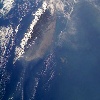
Label: water